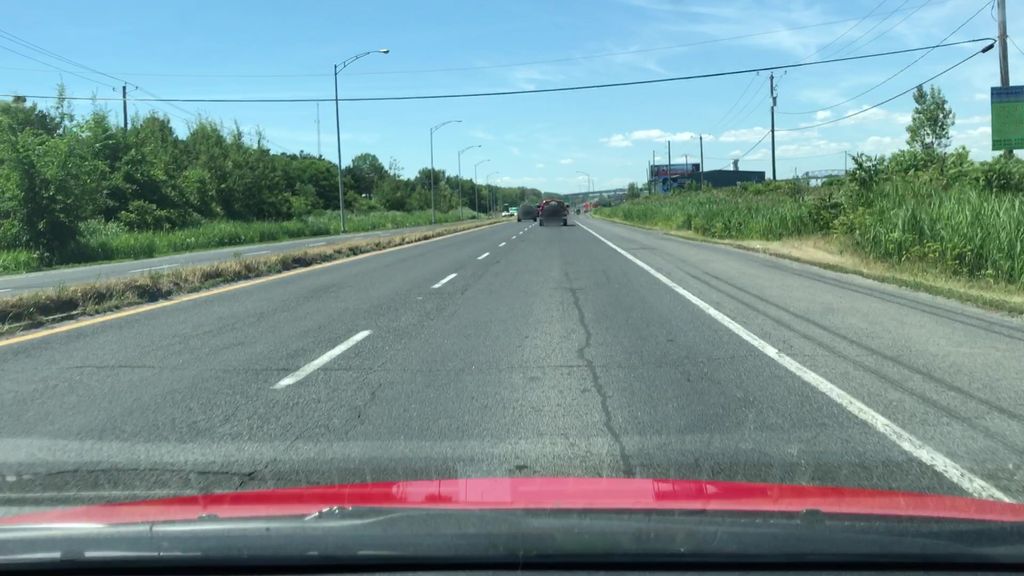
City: montreal